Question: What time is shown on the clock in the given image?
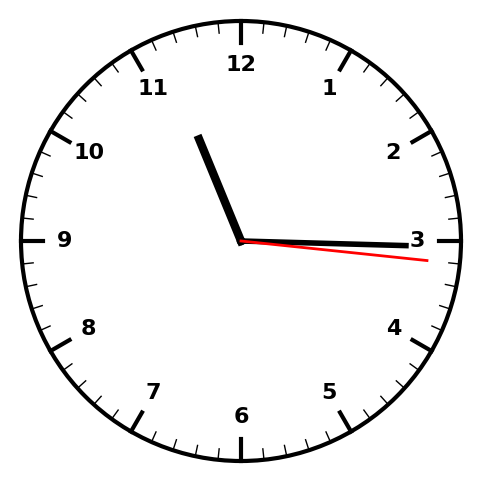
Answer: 11:15:16